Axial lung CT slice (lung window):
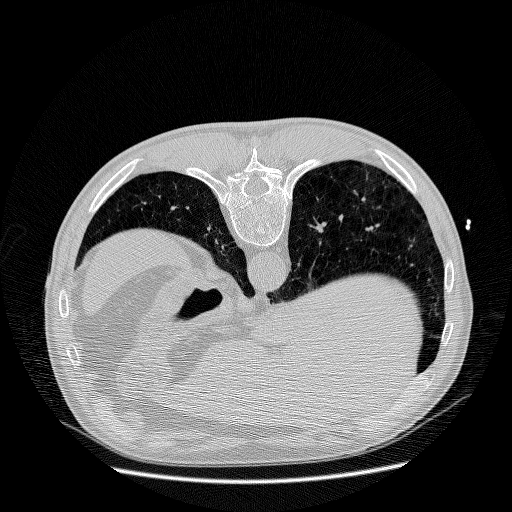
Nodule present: no